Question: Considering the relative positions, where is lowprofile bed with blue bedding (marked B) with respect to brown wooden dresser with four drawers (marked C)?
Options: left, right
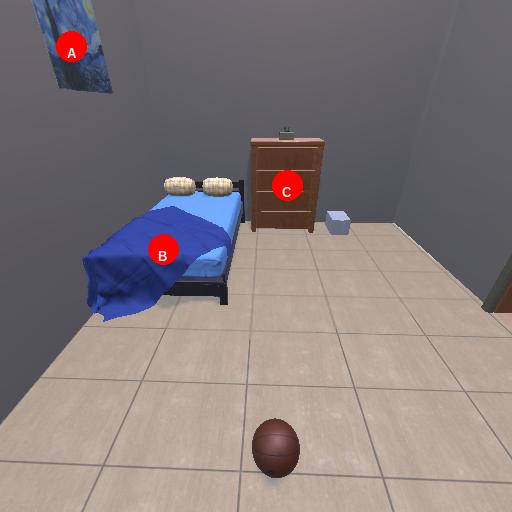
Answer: left